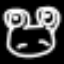
Label: frog